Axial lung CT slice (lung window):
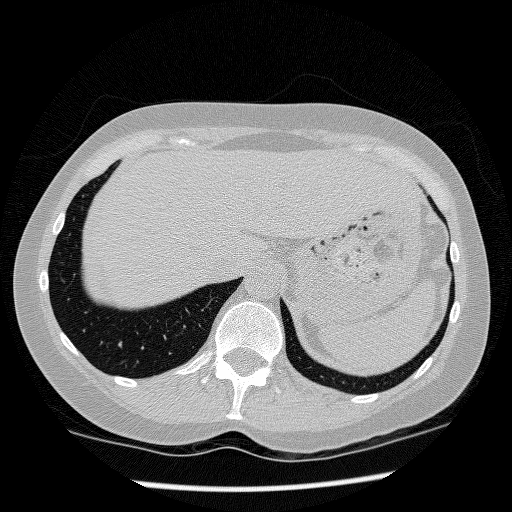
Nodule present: no